Question: The sorting algorithm of <URL>:
'''
#include <time.h>
#include <stdio.h>
#define ELEMENTS 100000
int main() {
int a[ELEMENTS] = { 0 };
clock_t start = clock();
for (int i = 0; i < ELEMENTS; ++i) {
int lowerElementIndex = i;
for (int j = i+1; j < ELEMENTS; ++j) {
if (a[j] < a[lowerElementIndex]) {
lowerElementIndex = j;
}
}
int tmp = a[i];
a[i] = a[lowerElementIndex];
a[lowerElementIndex] = tmp;
}
clock_t end = clock();
float timeExec = (float)(end - start) / CLOCKS_PER_SEC;
printf("Time: %2.3f
", timeExec);
printf("ignore this line %d
", a[ELEMENTS-1]);
}
'''
After playing with the optimization flags for a long while, it turned out that '-ftree-vectorize' also yields this weird behavior so we can take '-fprofile-arcs' out of the question. After profiling with 'perf' I have found that
Fast case 'gcc -std=c99 -O2 simp.c' (runs in 3.1s)
'''
cmpl %esi, %ecx
jge .L3
movl %ecx, %esi
movslq %edx, %rdi
.L3:
'''
Slow case 'gcc -std=c99 -O2 -ftree-vectorize simp.c' (runs in 6.1s)
'''
cmpl %ecx, %esi
cmovl %edx, %edi
cmovl %esi, %ecx
'''
As for the first snippet: Given that the array only contains zeros, we always jump to '.L3'. It can greatly benefit from branch prediction.
I guess the 'cmovl' instructions cannot benefit from branch prediction.
---
1. Are all my above guesses correct? Does this make the algorithm slow?
2. If yes, how can I prevent gcc from emitting this instruction (other than the trivial -fno-tree-vectorization workaround of course) but still doing as much optimizations as possible?
3. What is this -ftree-vectorization? The documentation is quite vague, I would need a little more explanation to understand what's happening.
---
Since it came up in comments: The weird performance behavior w.r.t. the '-ftree-vectorize' flag remains with random data. <URL>
Since it also came up: I have a Core i5 CPU.
---
<URL> is of course no longer a sorting algorithm; I only took out the inner loop. Its only goal is to examine the effect of branch prediction: 'if''for''p'
'''
#include <algorithm>
#include <cstdio>
#include <random>
#include <boost/chrono.hpp>
using namespace std;
using namespace boost::chrono;
constexpr int ELEMENTS=1e+8;
constexpr double p = 0.50;
int main() {
printf("p = %.2f
", p);
int* a = new int[ELEMENTS];
mt19937 mt(1759);
bernoulli_distribution rnd(p);
for (int i = 0 ; i < ELEMENTS; ++i){
a[i] = rnd(mt)? i : -i;
}
auto start = high_resolution_clock::now();
int lowerElementIndex = 0;
for (int i=0; i<ELEMENTS; ++i) {
if (a[i] < a[lowerElementIndex]) {
lowerElementIndex = i;
}
}
auto finish = high_resolution_clock::now();
printf("%ld ms
", duration_cast<milliseconds>(finish-start).count());
printf("Ignore this line %d
", a[lowerElementIndex]);
delete[] a;
}
'''
The loops of interest:
This will be referred to as
'g++ -std=c++11 -O2 -lboost_chrono -lboost_system -lrt branch3.cpp'
'''
xorl %eax, %eax
.L30:
movl (%rbx,%rbp,4), %edx
cmpl %edx, (%rbx,%rax,4)
movslq %eax, %rdx
cmovl %rdx, %rbp
addq $1, %rax
cmpq $100000000, %rax
jne .L30
'''
---
This will be referred to as , the '-fno-if-conversion' flag was pointed out by <URL>
'g++ -std=c++11 -O2 -fno-if-conversion -lboost_chrono -lboost_system -lrt branch3.cpp'
'''
xorl %eax, %eax
.L29:
movl (%rbx,%rbp,4), %edx
cmpl %edx, (%rbx,%rax,4)
jge .L28
movslq %eax, %rbp
.L28:
addq $1, %rax
cmpq $100000000, %rax
jne .L29
'''
---
The difference side by side
'''
cmpl %edx, (%rbx,%rax,4) | cmpl %edx, (%rbx,%rax,4)
movslq %eax, %rdx | jge .L28
cmovl %rdx, %rbp | movslq %eax, %rbp
| .L28:
'''
---
The execution time as a function of the Bernoulli parameter 'p'

The code with the 'cmov' instruction is absolutely insensitive to 'p'. The code the 'cmov' instruction is the winner if 'p<0.26' or '0.81<p' and is at most 4.38x faster ('p=1'). Of course, the worse situation for the branch predictor is at around 'p=0.5' where the code is 1.58x slower than the code with the 'cmov' instruction.
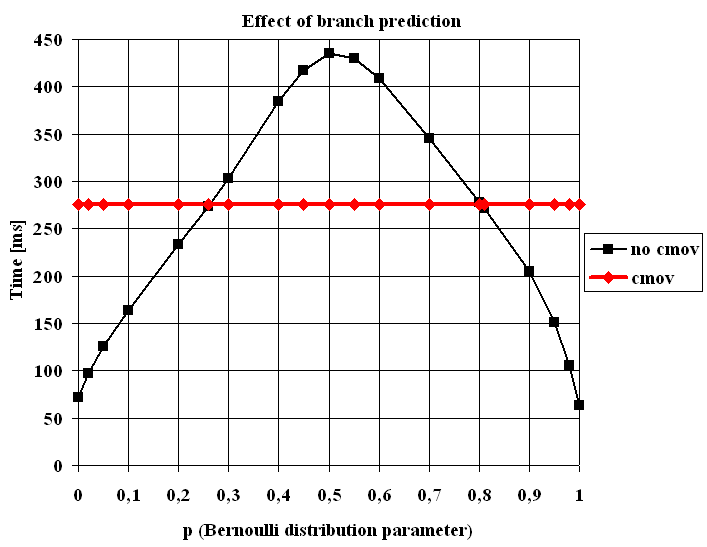
Answer: Note: Answered before graph update was added to the question; some assembly code references here may be obsolete.
(Adapted and extended from our above chat, which was stimulating enough to cause me to do a bit more research.)
First (as per our above chat), it appears that the answer to your first question is "yes". In the vector "optimized" code, the optimization (negatively) affecting performance is branch , whereas in the original code the performance is (positively) affected by branch . (Note the extra '' in the former.)
Re your 3rd question: Even though in your case, there is actually no vectorization being done, from step 11 ("Conditional Execution") <URL> it appears that one of the steps associated with vectorization optimizations is to "flatten" conditionals within targeted loops, like this bit in your loop:
'''
if (a[j] < a[lowerElementIndex]
lowerElementIndex = j;
'''
Apparently, this happens even if there is no vectorization.
This explains why the compiler is using the conditional move instructions ('cmovl'). The goal there is to a branch entirely (as opposed to trying to it correctly). Instead, the two 'cmovl' instructions will be sent down the pipeline before the result of the previous 'cmpl' is known and the comparison result will then be "forwarded" to enable/prevent the moves prior to their writeback (i.e., prior to them actually taking effect).
Note that if the loop had been vectorized, this might have been worth it to get to the point where multiple iterations through the loop could effectively be accomplished in parallel.
However, in your case, the attempt at optimization actually backfires because in the flattened loop, the two conditional moves are sent through the pipeline every single time through the loop. This in itself might not be so bad either, except that there is a RAW data hazard that causes the second move ('cmovl %esi, %ecx') to have to wait until the array/memory access ('movl (%rsp,%rsi,4), %esi') is completed, even if the result is going to be ultimately ignored. Hence the huge time spent on that particular 'cmovl'. (I would expect this is an issue with your processor not having complex enough logic built into its predication/forwarding implementation to deal with the hazard.)
On the other hand, in the non-optimized case, as you rightly figured out, branch can help to avoid having to wait on the result of the corresponding array/memory access there (the 'movl (%rsp,%rcx,4), %ecx' instruction). In that case, when the processor correctly predicts a taken branch (which for an all-0 array will be every single time, but [even] in a random array should [still] be [edited per @Yakk's comment] half the time), it does not have to wait for the memory access to finish to go ahead and queue up the next few instructions in the loop. So in correct predictions, you get a boost, whereas in incorrect predictions, the result is no worse than in the "optimized" case and, furthermore, better because of the ability to sometimes avoid having the 2 "wasted" 'cmovl' instructions in the pipeline.
Re your second question (""), you could try the '-fno-if-conversion' and '-fno-if-conversion2' flags (not sure if these always work -- they no longer work on my mac), although I do not think your problem is with the 'cmovl' instruction in general (i.e., I wouldn't use those flags), just with its use in this particular context (where branch prediction is going to be very helpful given @Yakk's point about your sort algorithm).